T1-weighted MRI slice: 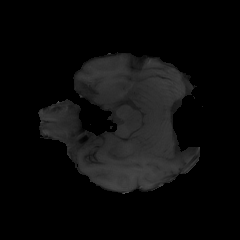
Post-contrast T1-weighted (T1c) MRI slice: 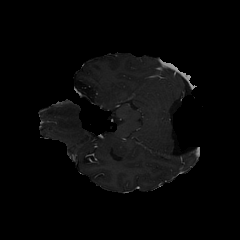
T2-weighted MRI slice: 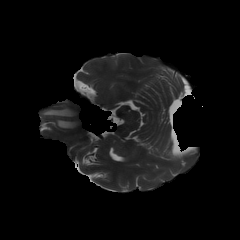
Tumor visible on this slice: yes